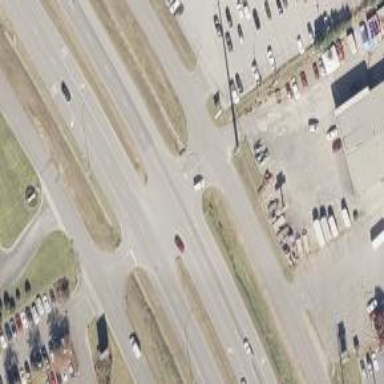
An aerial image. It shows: Trunk link highway with asphalt surface.